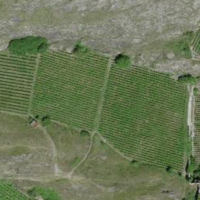
EUNIS habitat code: 50
Species observed at this site:
Lasiommata megera
Opuntia humifusa